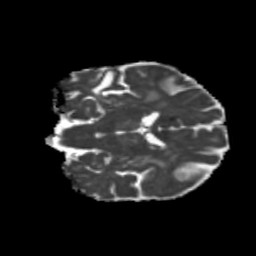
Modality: MD
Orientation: coronal
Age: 62
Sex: female
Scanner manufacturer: siemens
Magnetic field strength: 3 T
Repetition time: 5.25 s
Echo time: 0.08 s